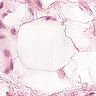
Metastatic tissue present: no